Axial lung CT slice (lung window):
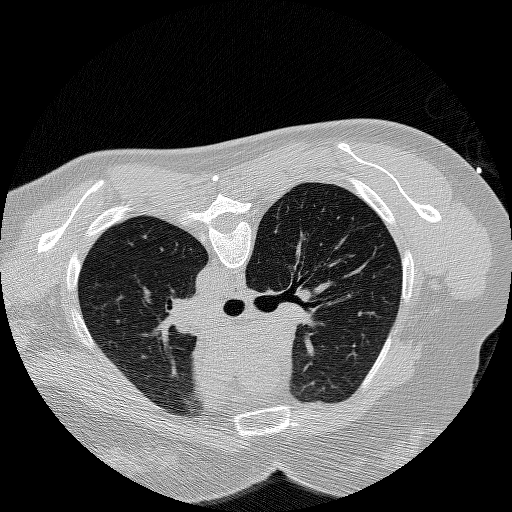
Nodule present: no